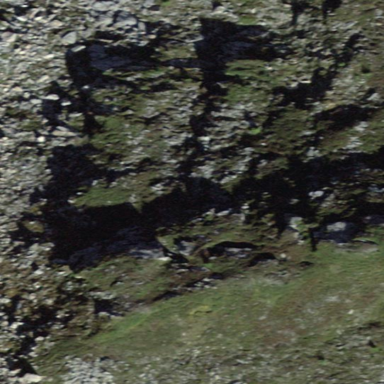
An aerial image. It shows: Landscape dominated by bare rock.